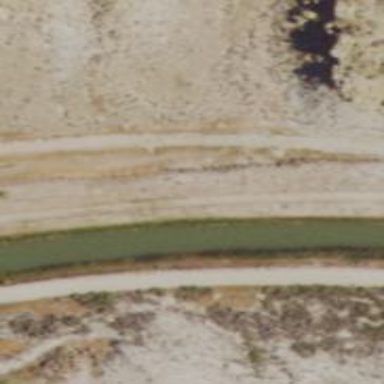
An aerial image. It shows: Canal.